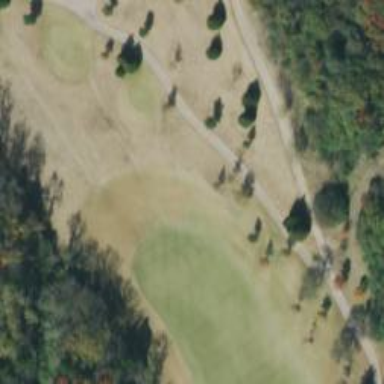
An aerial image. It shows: Path for golf carts.